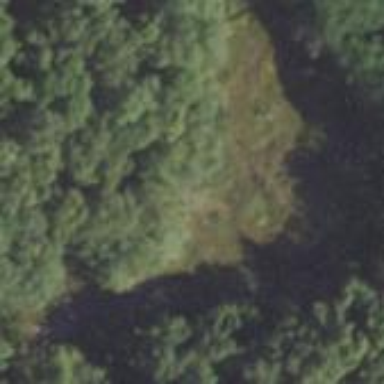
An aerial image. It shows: Swamp in wetland area.